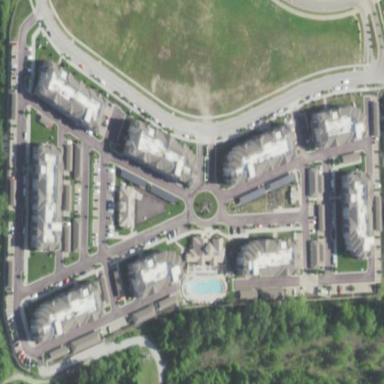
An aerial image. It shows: Residential area with apartments.